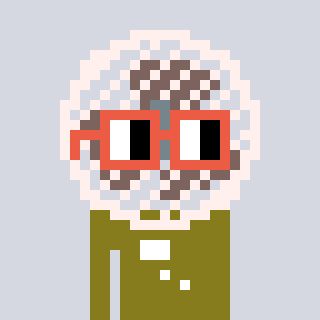
a pixel art character with square orange glasses, a fan-shaped head and a gunk-colored body on a cool background